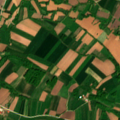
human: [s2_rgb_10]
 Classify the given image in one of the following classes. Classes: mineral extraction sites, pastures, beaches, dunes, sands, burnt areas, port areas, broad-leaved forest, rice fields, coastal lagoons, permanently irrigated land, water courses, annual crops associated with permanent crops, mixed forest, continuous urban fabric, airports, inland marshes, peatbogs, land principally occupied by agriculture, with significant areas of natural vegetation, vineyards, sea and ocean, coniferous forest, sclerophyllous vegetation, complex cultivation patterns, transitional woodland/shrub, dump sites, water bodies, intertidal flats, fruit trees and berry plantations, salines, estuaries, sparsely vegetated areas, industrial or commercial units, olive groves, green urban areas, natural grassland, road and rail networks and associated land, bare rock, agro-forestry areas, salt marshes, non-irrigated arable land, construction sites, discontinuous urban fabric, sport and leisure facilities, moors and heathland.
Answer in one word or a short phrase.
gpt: non-irrigated arable land, complex cultivation patterns, land principally occupied by agriculture, with significant areas of natural vegetation